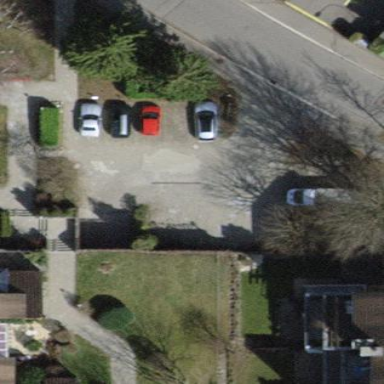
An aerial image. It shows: Parking area.